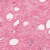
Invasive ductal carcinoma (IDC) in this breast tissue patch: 0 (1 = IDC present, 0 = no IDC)